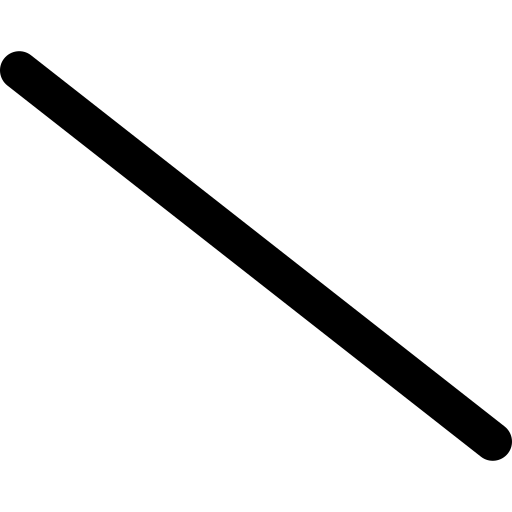
Tags: icon, FontAwesome, fa-icon, solid, slash